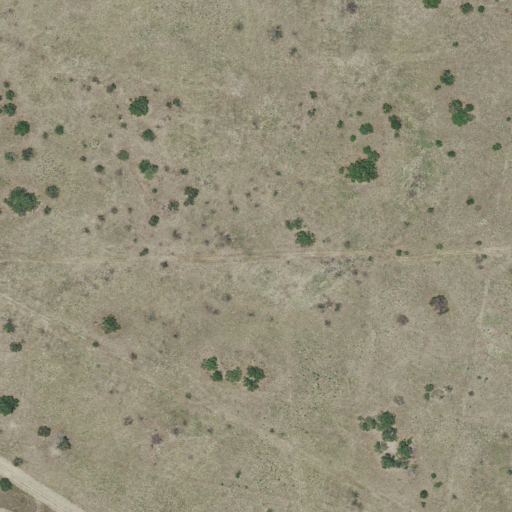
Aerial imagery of plain(s) in Texas named Pinole Trap containing grassland, shrub, and herbaceous wetlands